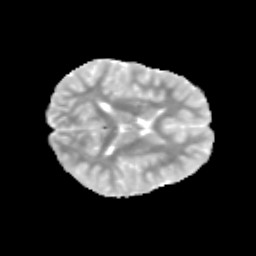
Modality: MD
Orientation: axial
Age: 11
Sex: male
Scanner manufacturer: siemens
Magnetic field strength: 3 T
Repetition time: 3.8 s
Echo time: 0.07 s